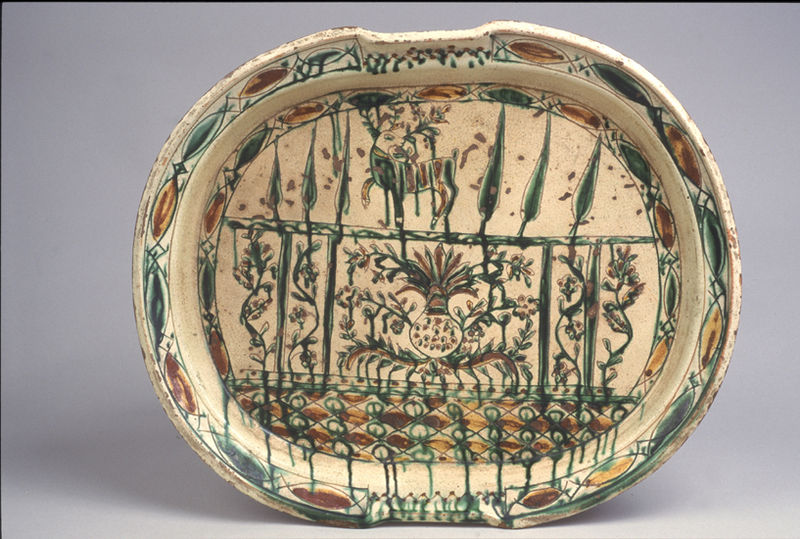
Titel: Platter (Platón)
Standort: Amherst (Massachusetts, USA)
Institution: Mead Art Museum, Amherst College
Schlagwörter: blätter, kopf, bäume, gelb, grün, blumen, rot, tier, band, rahmen, schale, stein, keramik, ranken, vase, hufe, linien, feathers, red, white, green, yellow, dekor, flowers, pattern, brown, pot, strauß, stilisiert, flower, orange, plants, ornament, oval, line, arms, leaves, design, animal, deer, legs, lines, ceramic, floral, horse, dish, pottery, plate, tan, round, standing, arrow, vines, bowl, triangles, leafs, foliage, tray, thistle, motif, antlers, stag, ovals, antler, porcelein, szag